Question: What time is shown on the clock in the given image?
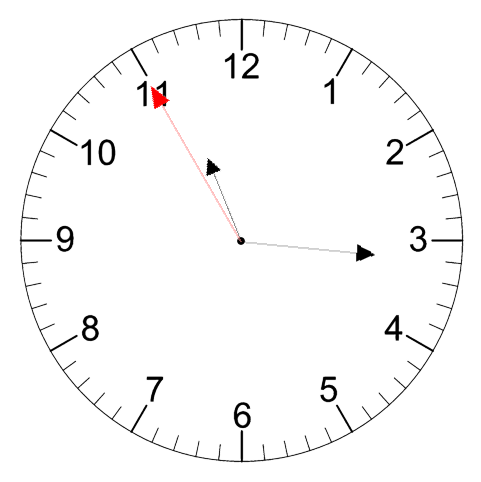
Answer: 11:15:55